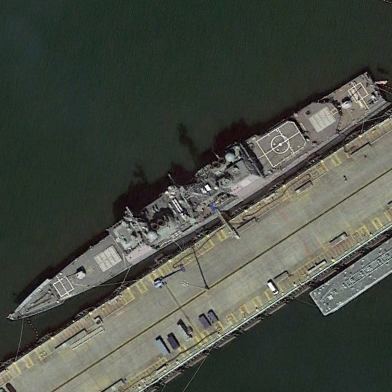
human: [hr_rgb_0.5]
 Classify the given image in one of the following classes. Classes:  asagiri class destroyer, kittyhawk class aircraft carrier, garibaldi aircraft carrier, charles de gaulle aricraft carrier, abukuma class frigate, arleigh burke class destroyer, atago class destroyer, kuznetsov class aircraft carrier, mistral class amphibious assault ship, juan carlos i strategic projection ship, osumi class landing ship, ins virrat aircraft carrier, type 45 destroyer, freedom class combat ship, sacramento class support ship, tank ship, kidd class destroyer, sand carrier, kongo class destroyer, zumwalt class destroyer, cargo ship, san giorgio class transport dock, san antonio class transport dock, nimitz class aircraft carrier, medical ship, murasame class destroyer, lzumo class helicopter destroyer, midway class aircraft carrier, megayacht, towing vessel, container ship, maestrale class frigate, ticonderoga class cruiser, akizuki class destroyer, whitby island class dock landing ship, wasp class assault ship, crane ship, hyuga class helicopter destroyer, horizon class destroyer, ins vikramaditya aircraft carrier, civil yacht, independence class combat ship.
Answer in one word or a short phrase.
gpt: Ticonderoga class cruiser